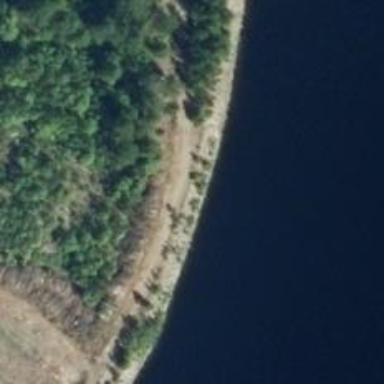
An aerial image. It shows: There is embankment in the scene.